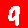
Digit: 9